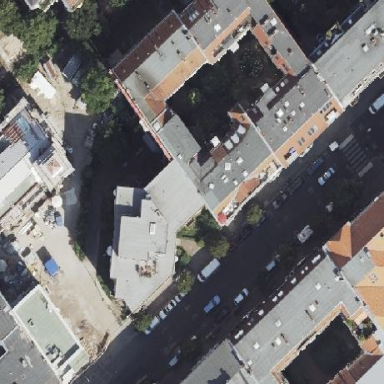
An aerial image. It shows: The image shows part of apartment building.